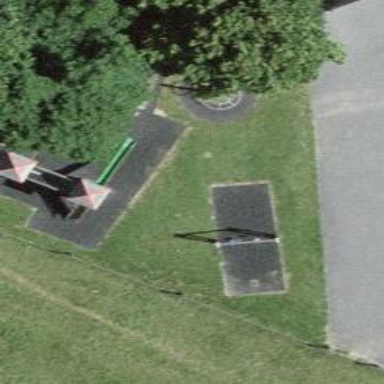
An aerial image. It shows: Playground with swings.